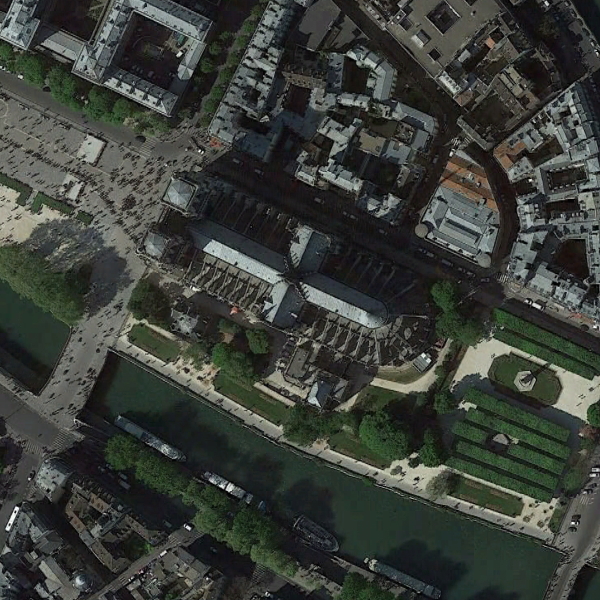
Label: Church